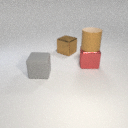
large brown metal cube behind large red metal cube